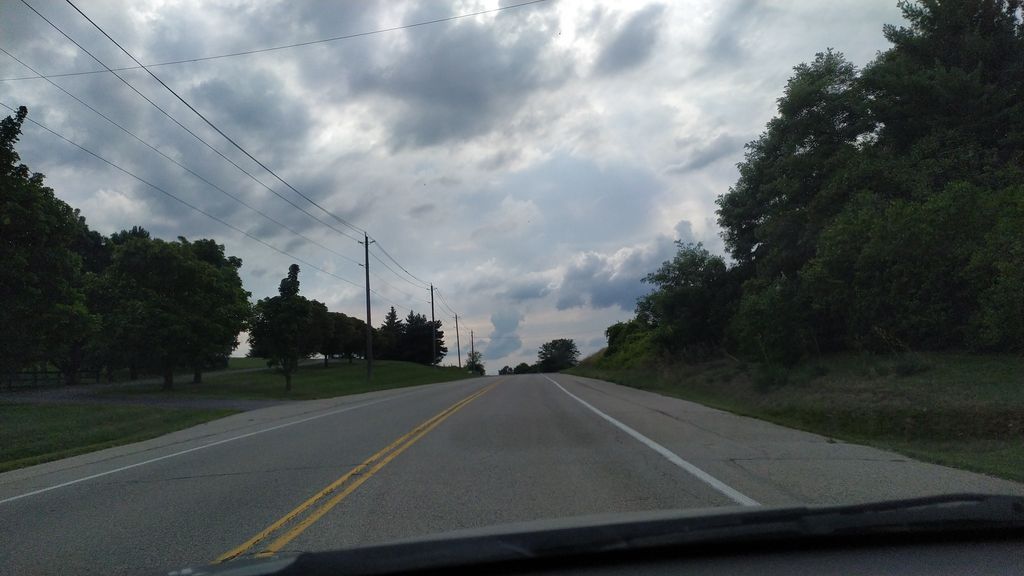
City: kitchener-waterloo